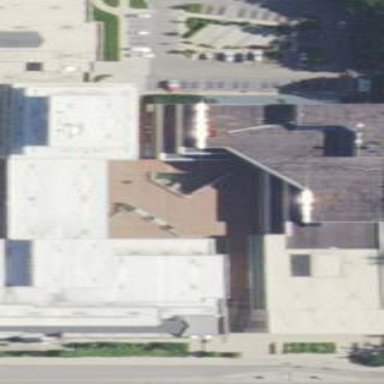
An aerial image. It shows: Building with black roof.